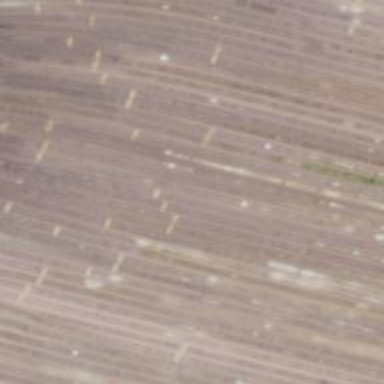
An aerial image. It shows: Railway yard in service.